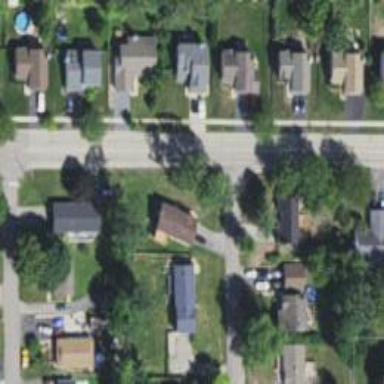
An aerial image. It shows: Residential road with sidewalk on the left side.